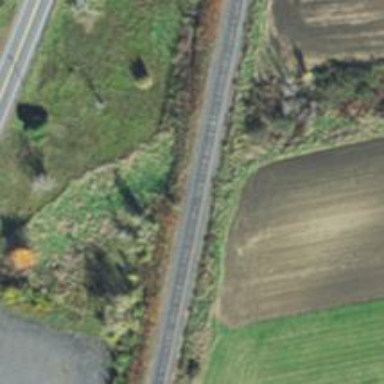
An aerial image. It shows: Culvert tunnel.